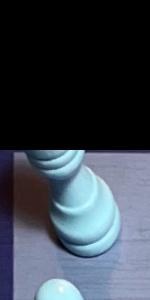
Label: Rook_White